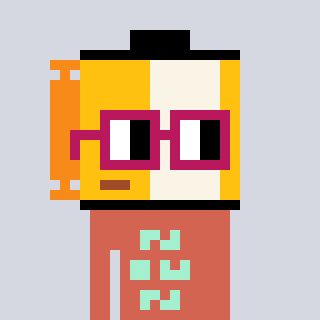
a pixel art character with square dark red glasses, a film roll-shaped head and a peachy-colored body on a cool background